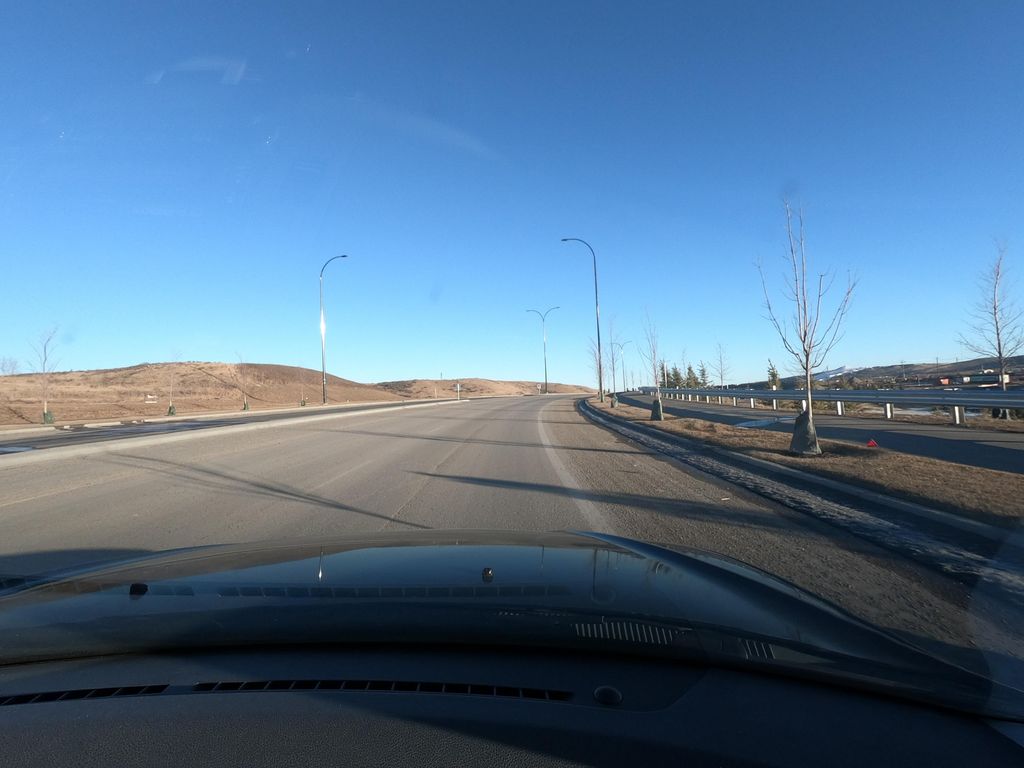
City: calgary